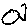
Label: fish